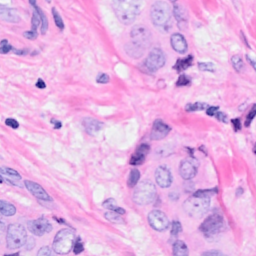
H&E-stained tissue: Breast